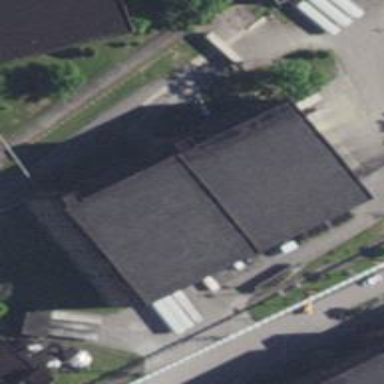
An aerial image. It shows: Part of building.